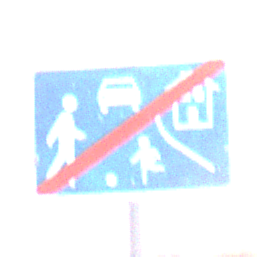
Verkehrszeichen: EndeVerkehrsberuhigterBereich
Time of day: SunriseSunset
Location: Outdoor (Nature)
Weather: PartlyCloudy
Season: NotSpecified
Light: Natural